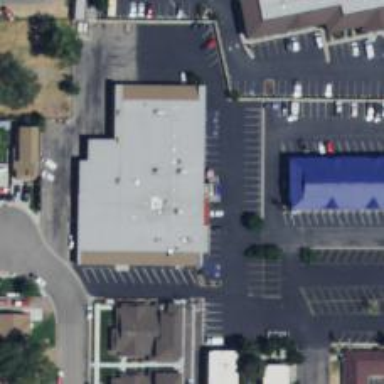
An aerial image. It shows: Leisure land featuring bowling alley.